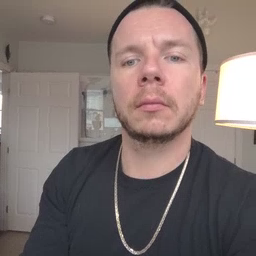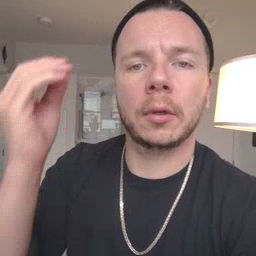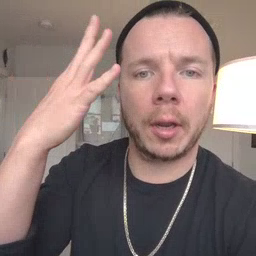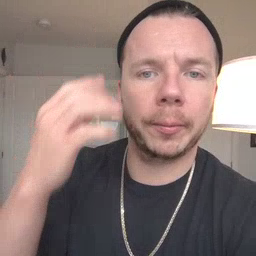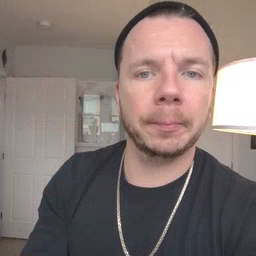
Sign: shower